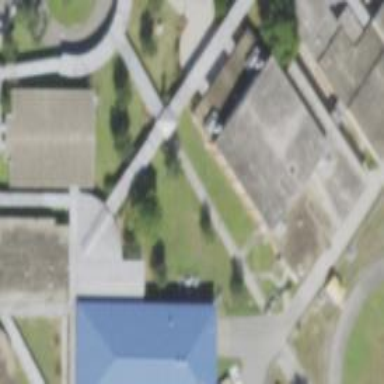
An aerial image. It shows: Building being used as sports hall.